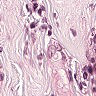
Metastatic tissue present: no